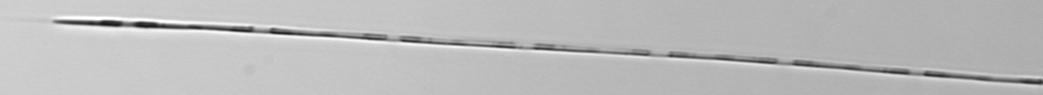
Label: Pseudo-nitzschia